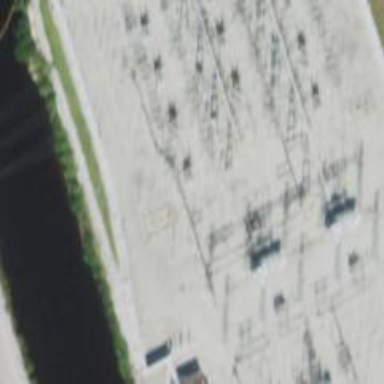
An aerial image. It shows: Switch for power supply.